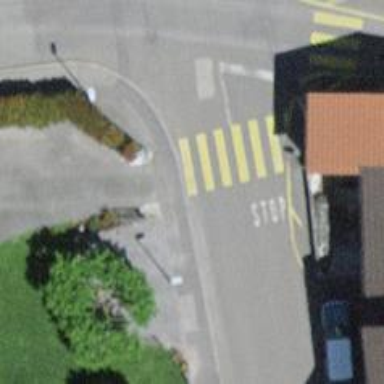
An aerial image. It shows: Uncontrolled zebra crossing on the road.